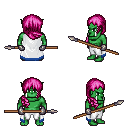
a pixel art fantasy rpg character, male body template, orc, green skin, white trimmed cape, white pants, pink right-swept hairstyle, metal gloves, spear, four views (front, back, left, right), 2x2 character sprite sheet, small pixel art, hard edges, no anti-aliasing